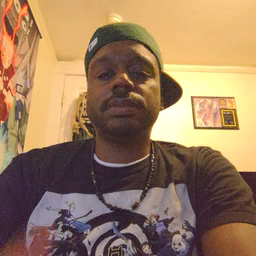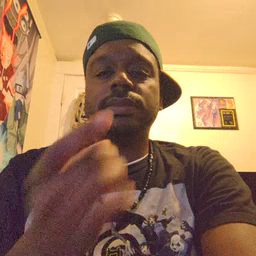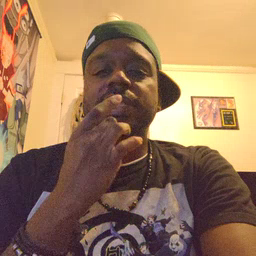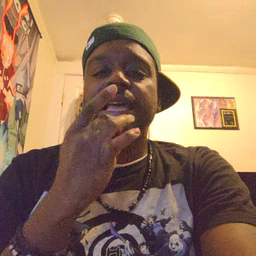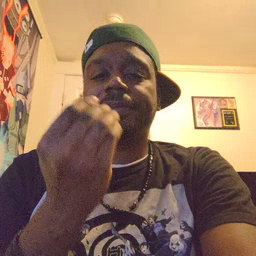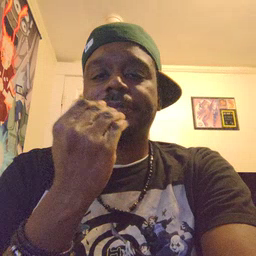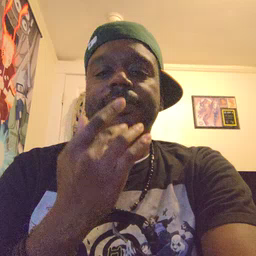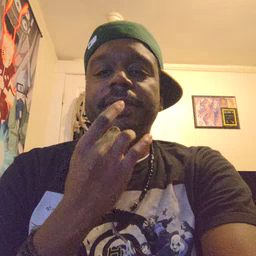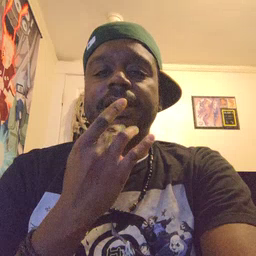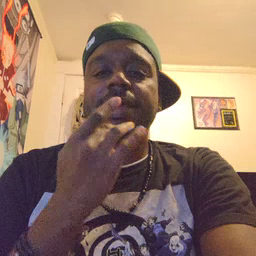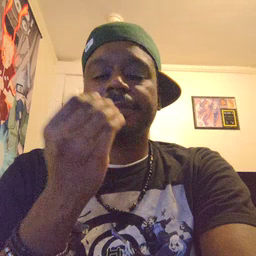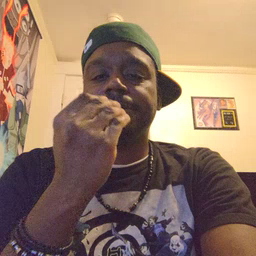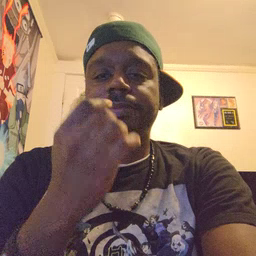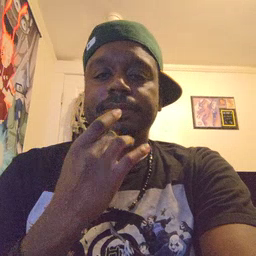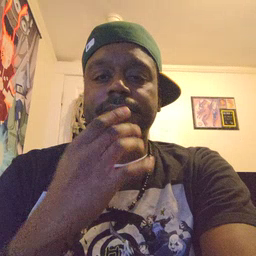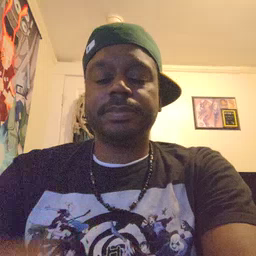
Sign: snack